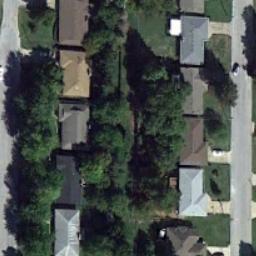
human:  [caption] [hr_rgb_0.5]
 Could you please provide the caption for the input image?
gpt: The medium residential area has some houses arranged in lines and some trees are among these houses .

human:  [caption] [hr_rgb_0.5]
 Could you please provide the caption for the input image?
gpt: There are a lot of trees in mid-sized residential areas .

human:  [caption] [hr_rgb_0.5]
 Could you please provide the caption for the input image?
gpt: Many trees are in medium residential area .

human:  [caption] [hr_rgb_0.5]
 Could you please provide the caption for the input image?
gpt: The medium residential is on the grass next to some trees and road .

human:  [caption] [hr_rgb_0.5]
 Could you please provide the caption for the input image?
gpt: There are some green trees and buildings on the medium residential area .